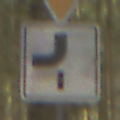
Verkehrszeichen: VerlaufVorfahrtsstrasse7
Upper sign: VorfahrtGewaehren
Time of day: MorningAfternoon
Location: Outdoor (Nature)
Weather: Overcast
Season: Winter
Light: Natural